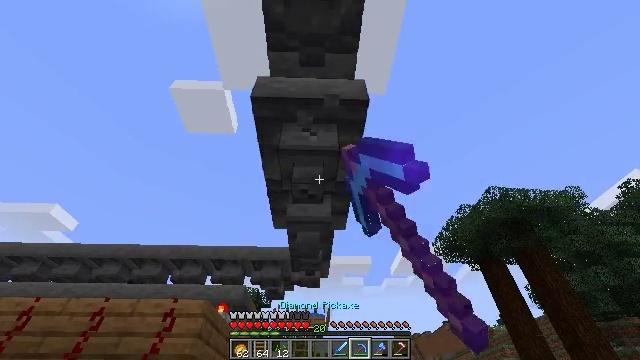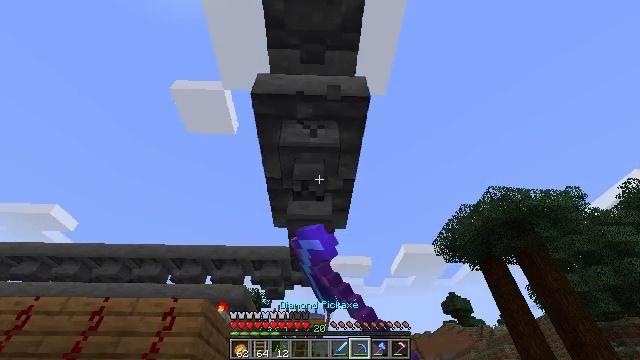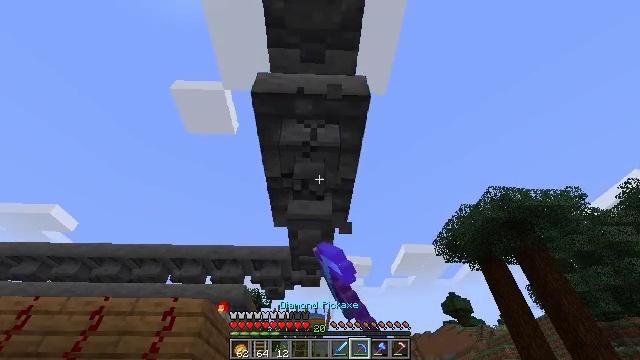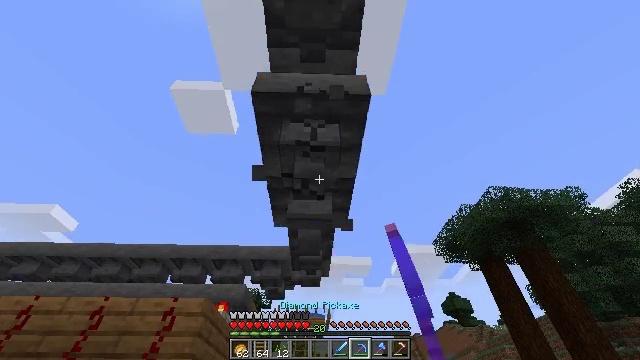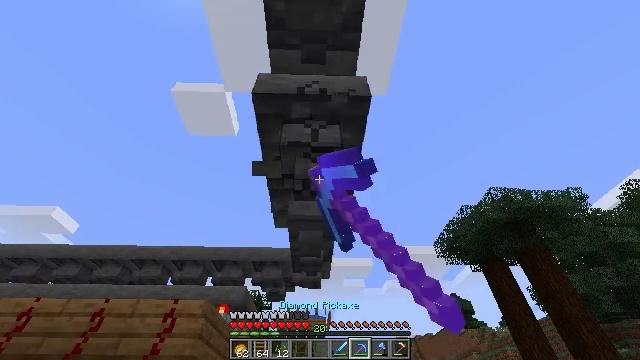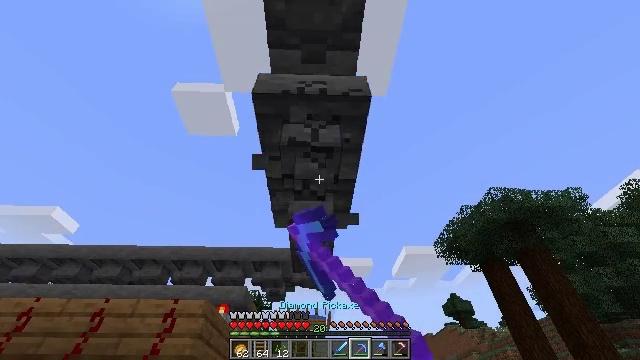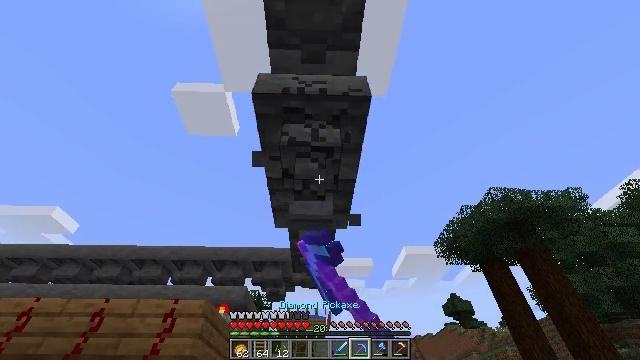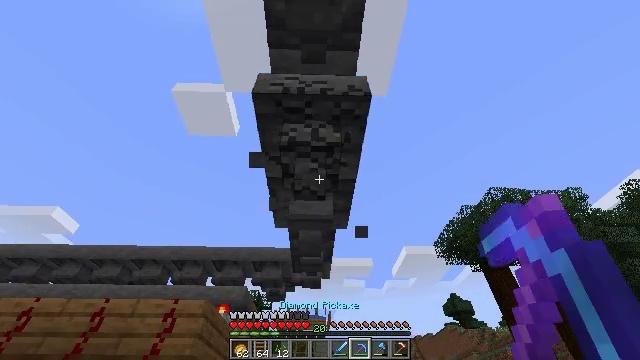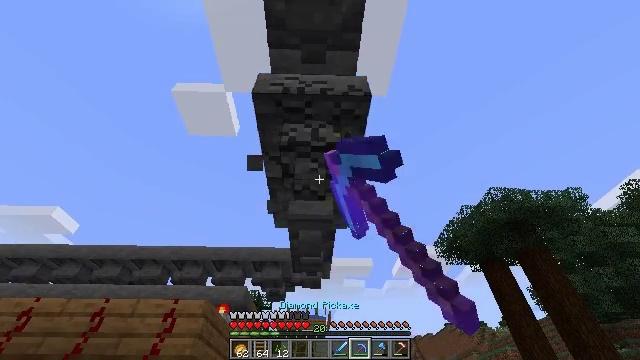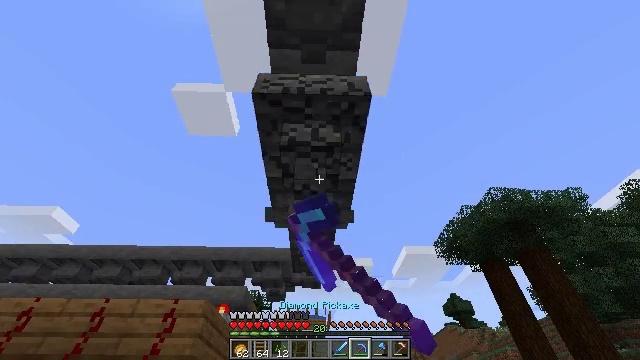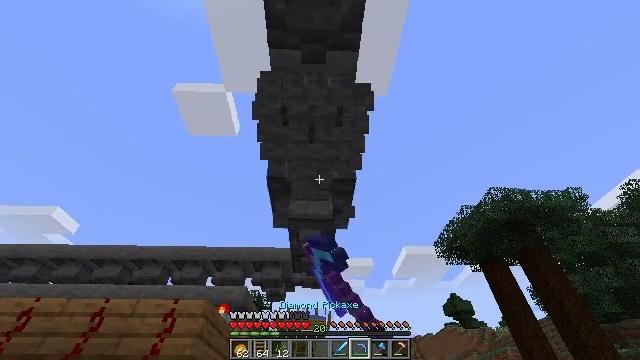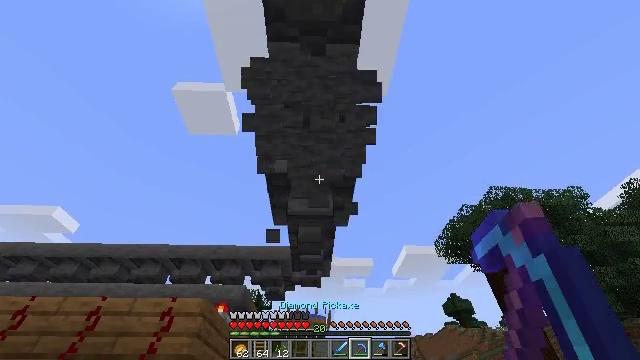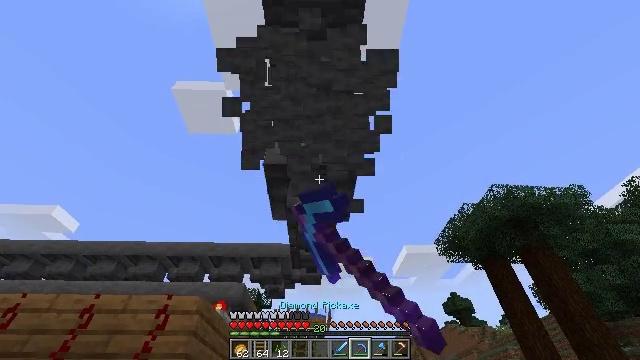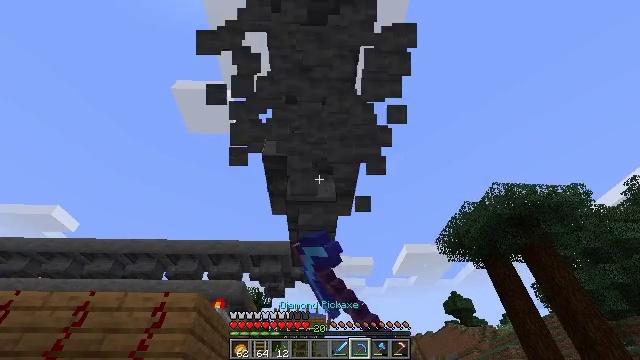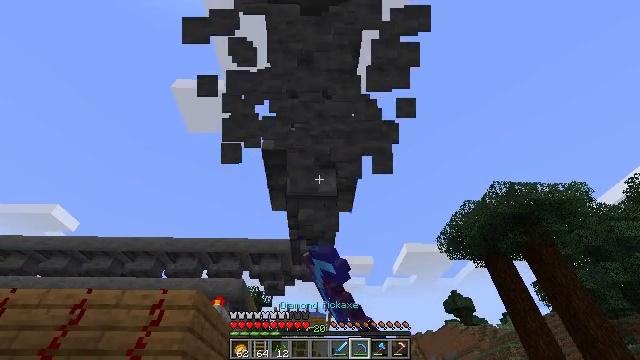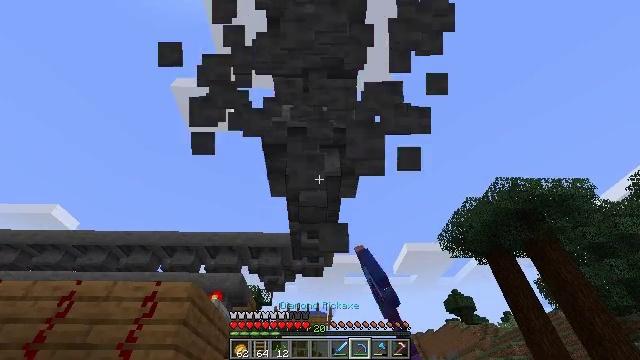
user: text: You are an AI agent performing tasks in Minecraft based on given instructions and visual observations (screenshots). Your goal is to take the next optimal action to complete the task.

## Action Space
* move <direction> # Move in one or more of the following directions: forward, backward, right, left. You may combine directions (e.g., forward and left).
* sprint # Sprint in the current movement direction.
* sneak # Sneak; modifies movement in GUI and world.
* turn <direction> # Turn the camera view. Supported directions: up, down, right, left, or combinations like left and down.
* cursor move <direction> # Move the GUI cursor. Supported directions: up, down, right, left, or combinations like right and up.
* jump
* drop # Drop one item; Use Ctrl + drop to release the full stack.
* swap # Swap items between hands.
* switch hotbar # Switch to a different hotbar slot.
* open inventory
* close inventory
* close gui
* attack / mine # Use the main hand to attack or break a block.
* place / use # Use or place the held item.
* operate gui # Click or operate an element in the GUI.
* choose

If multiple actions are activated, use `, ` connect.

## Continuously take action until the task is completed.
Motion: motion action
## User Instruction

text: Attack the hopper to gather it.
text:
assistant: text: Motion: attack / mine
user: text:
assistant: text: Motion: attack / mine
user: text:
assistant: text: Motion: attack / mine
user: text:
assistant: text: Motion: attack / mine
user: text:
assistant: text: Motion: attack / mine
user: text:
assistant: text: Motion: attack / mine
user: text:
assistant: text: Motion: attack / mine
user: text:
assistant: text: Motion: attack / mine
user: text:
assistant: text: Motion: attack / mine
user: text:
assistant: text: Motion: attack / mine
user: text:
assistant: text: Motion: move forward, attack / mine
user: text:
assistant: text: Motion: move forward
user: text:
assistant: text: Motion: move forward
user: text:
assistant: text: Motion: move forward
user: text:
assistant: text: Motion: move forward
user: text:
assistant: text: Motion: move forward
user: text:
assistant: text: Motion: no_op
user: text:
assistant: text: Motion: no_op
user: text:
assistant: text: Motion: attack / mine
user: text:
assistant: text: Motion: attack / mine
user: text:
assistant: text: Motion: attack / mine
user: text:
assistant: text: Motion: attack / mine
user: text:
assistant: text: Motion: attack / mine
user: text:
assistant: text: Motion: attack / mine
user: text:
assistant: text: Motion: turn up, attack / mine
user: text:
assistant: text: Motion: attack / mine
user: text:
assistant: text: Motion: attack / mine
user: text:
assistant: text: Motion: attack / mine
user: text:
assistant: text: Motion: attack / mine
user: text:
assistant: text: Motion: attack / mine